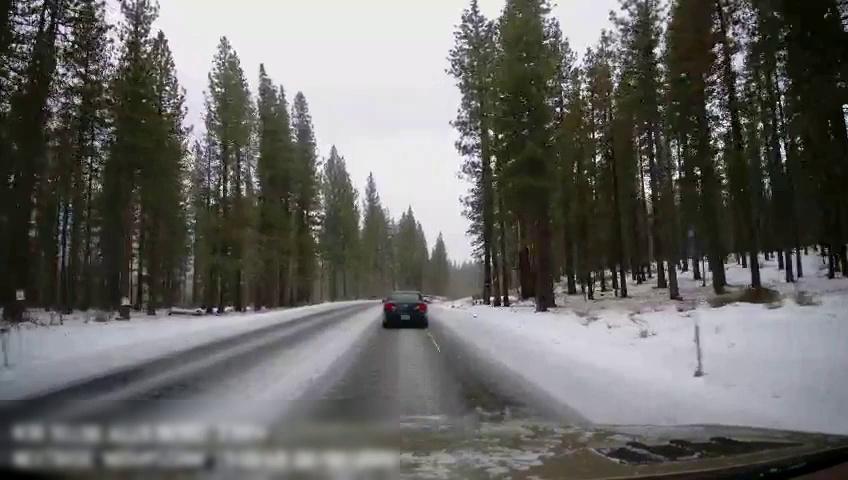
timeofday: Day
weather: Snowy
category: Drivable Space
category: Vehicles | Car
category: Vehicles | Car